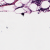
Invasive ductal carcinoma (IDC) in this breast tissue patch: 1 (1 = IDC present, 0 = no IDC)